Question: I'm, creating a player app. I've implemented 'remoteControlReceivedWithEvent:' method and could change playing state by this buttons (<URL>. But when something playing from 'Music' or 'iTunes U' apps, than there are a song title appear under remote controls.

Is there any way to show there my own text from my player app?
Thanks in advance.
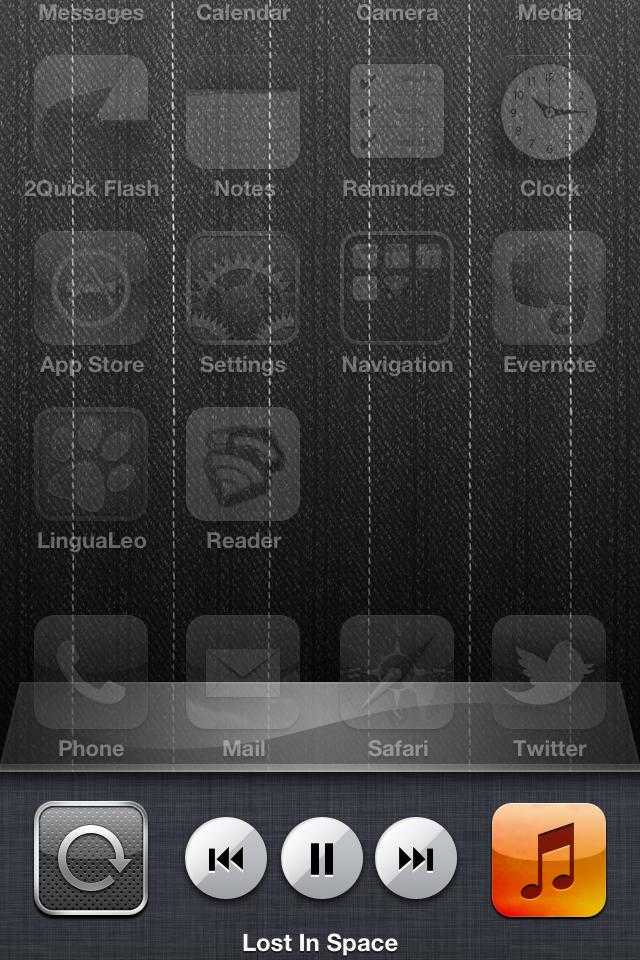
Answer: Yes, it's done through the <URL>